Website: apple
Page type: orders-overview
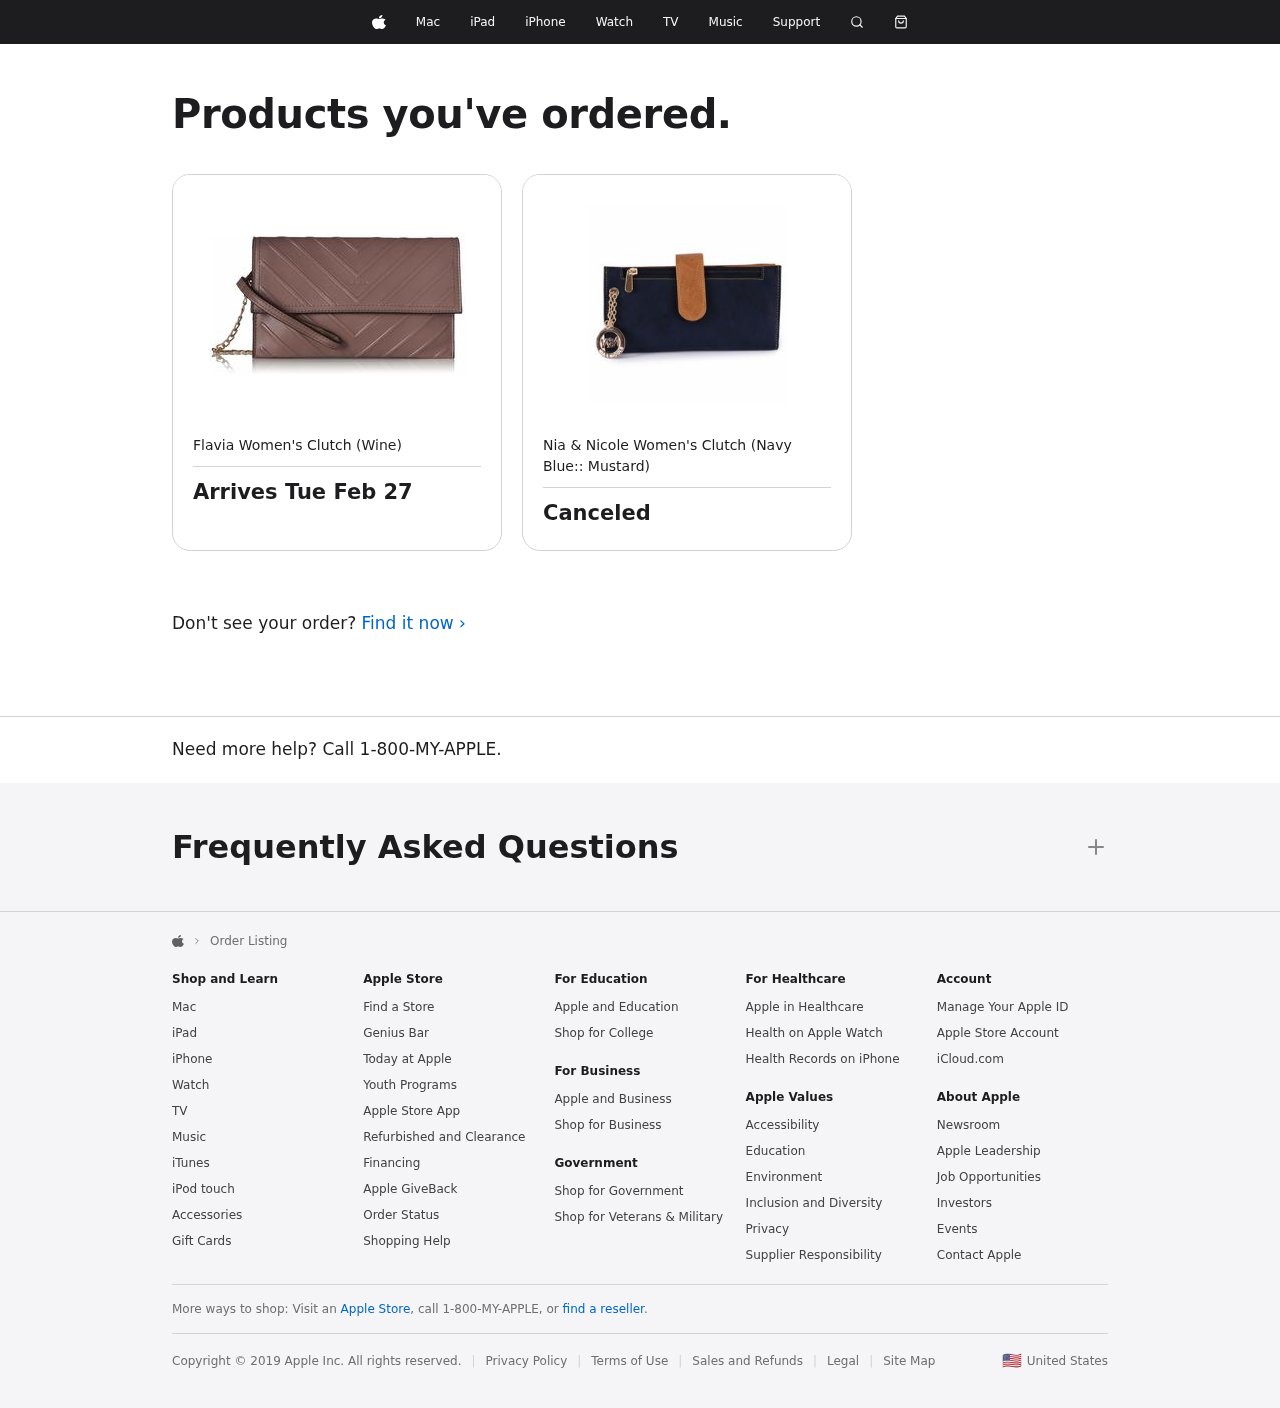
Product elements: key: PRODUCT1_NAME
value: Flavia Women's Clutch (Wine)
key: PRODUCT2_NAME
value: Nia & Nicole Women's Clutch (Navy Blue:: Mustard)
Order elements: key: ORDER_DELIVERY_DATE
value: Arrives Tue Feb 27